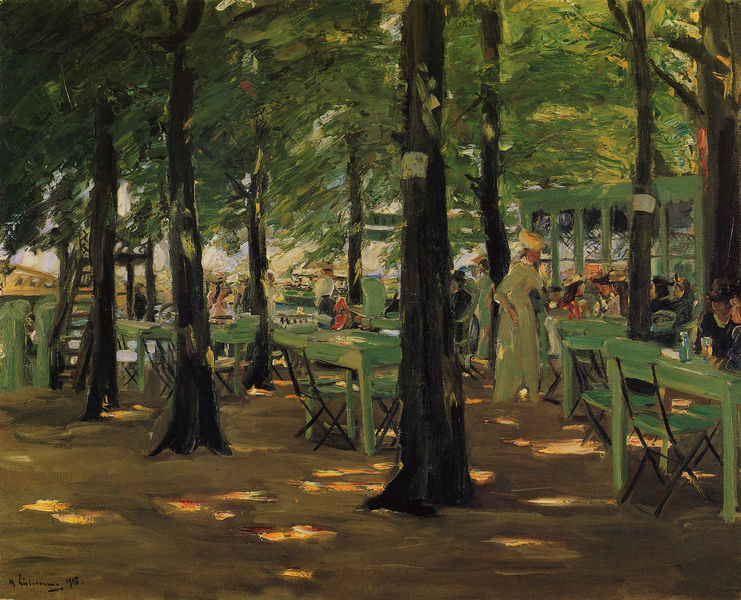
Titel: Restaurant "De Oude Vink" in Leiden
Künstler: Max Liebermann
Standort: Zürich.
Institution: Kunsthaus
Schlagwörter: baum, blau, blätter, gemälde, himmel, laub, mann, schatten, wasser, weiß, baumstämme, bäume, frauen, gelb, grün, impressionismus, menschen, ocker, sand, äste, bar, braun, cafe, fenster, frankreich, frau, getränk, glas, holz, hut, kleid, licht, männer, paris, renoir, schwarz, stuhl, stühle, tisch, tische, anlage, dame, gebäude, haus, park, rot, beige, gläser, kellner, lokal, trinken, mensch, signatur, öl, erde, natur, spiegelung, stamm, zweige, sonne, boden, paar, personen, person, boot, garten, deutschland, taille, sommer, fassade, passanten, sonnenlicht, ausflug, idylle, oliv, picknick, rast, besucher, leiter, stämme, treppe, gäste, kaffee, klappstuhl, freizeit, impressionistisch, metall, gestell, lichteinfall, impressionisten, frühling, berlin, zettel, bayern, münchen, scheiben, restaurant, draußen, gaststätte, bier, liebermann, bänke, flecken, karaffe, gut, lichtflecken, sonnenflecken, rinde, aussen, impressionimus, pavillon, sonnen, max, schatten licht, plätze, hamburg, durst, gast, biergarten, bierglas, bewirtung, hute, grunewald, besucherin, gartenstühle, klappstühle, anstrich, gamälde, frühsommer, gartenlokal, bierbänke, freie plätze, klettergestell, maxliebermann, ausflugslokal, 1910, 1875, stühle bäume, situgelegenheit